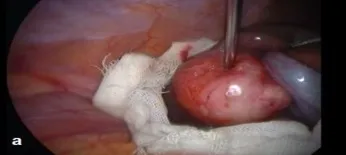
Laparoscopic surgery shows: a: Hydatid cyst.
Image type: endoscopy (arthroscopy)